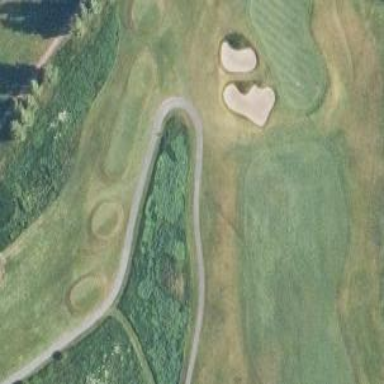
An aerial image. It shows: Path used for both walking and golf.